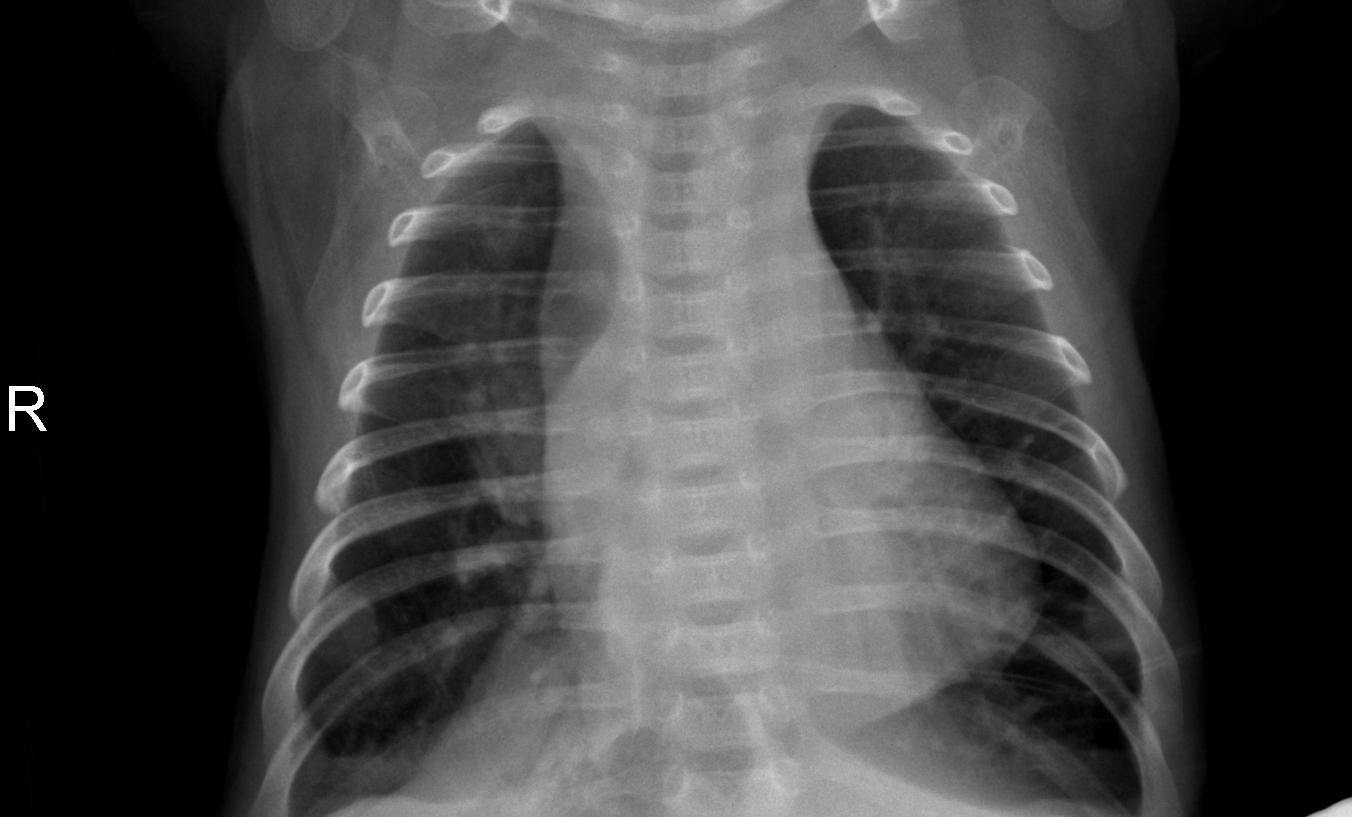
Diagnosis: PNEUMONIA